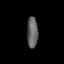
Tissue: prostate
Cell type: Endothelial cells
Senescence score: 0.2661
Nuclear area (px): 330
Mean DAPI intensity: 99.106